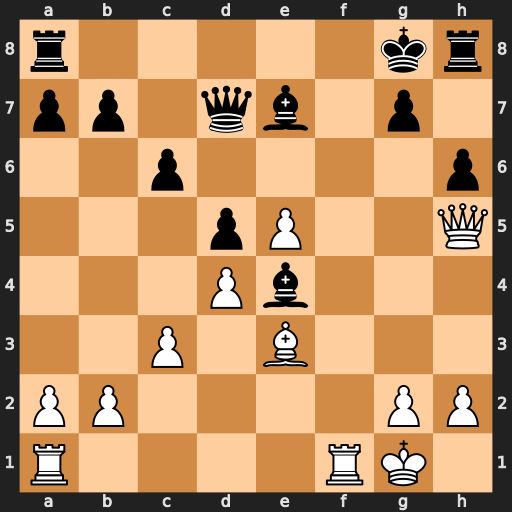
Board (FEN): r5kr/pp1qb1p1/2p4p/3pP2Q/3Pb3/2P1B3/PP4PP/R4RK1
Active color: w
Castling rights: -
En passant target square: -
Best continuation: Qf7+ Kh7 Rf6 Bxf6 Qxd7